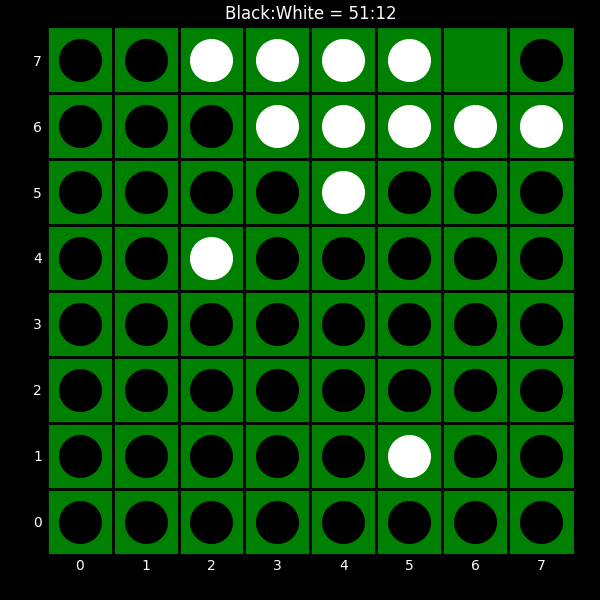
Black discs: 51
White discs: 12